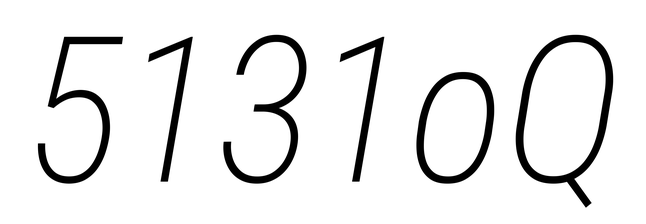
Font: Roboto-Italic_Condensed_ExtraLight_Italic